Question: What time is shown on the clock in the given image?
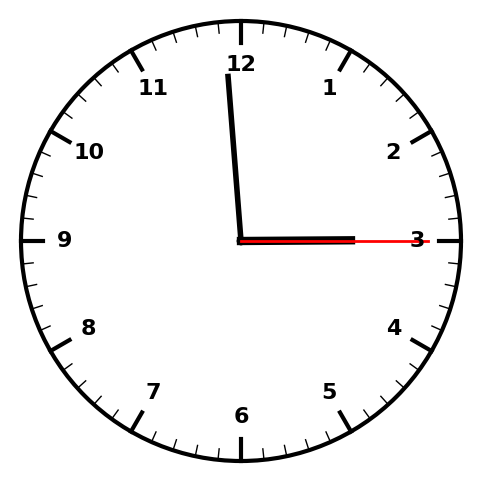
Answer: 02:59:15